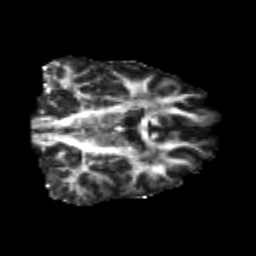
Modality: FA
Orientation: coronal
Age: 22
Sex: male
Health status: healthy
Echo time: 0.074 s